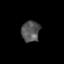
Tissue: skin
Cell type: Epithelial cells
Senescence score: 0.2276
Nuclear area (px): 383
Mean DAPI intensity: 83.684